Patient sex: F
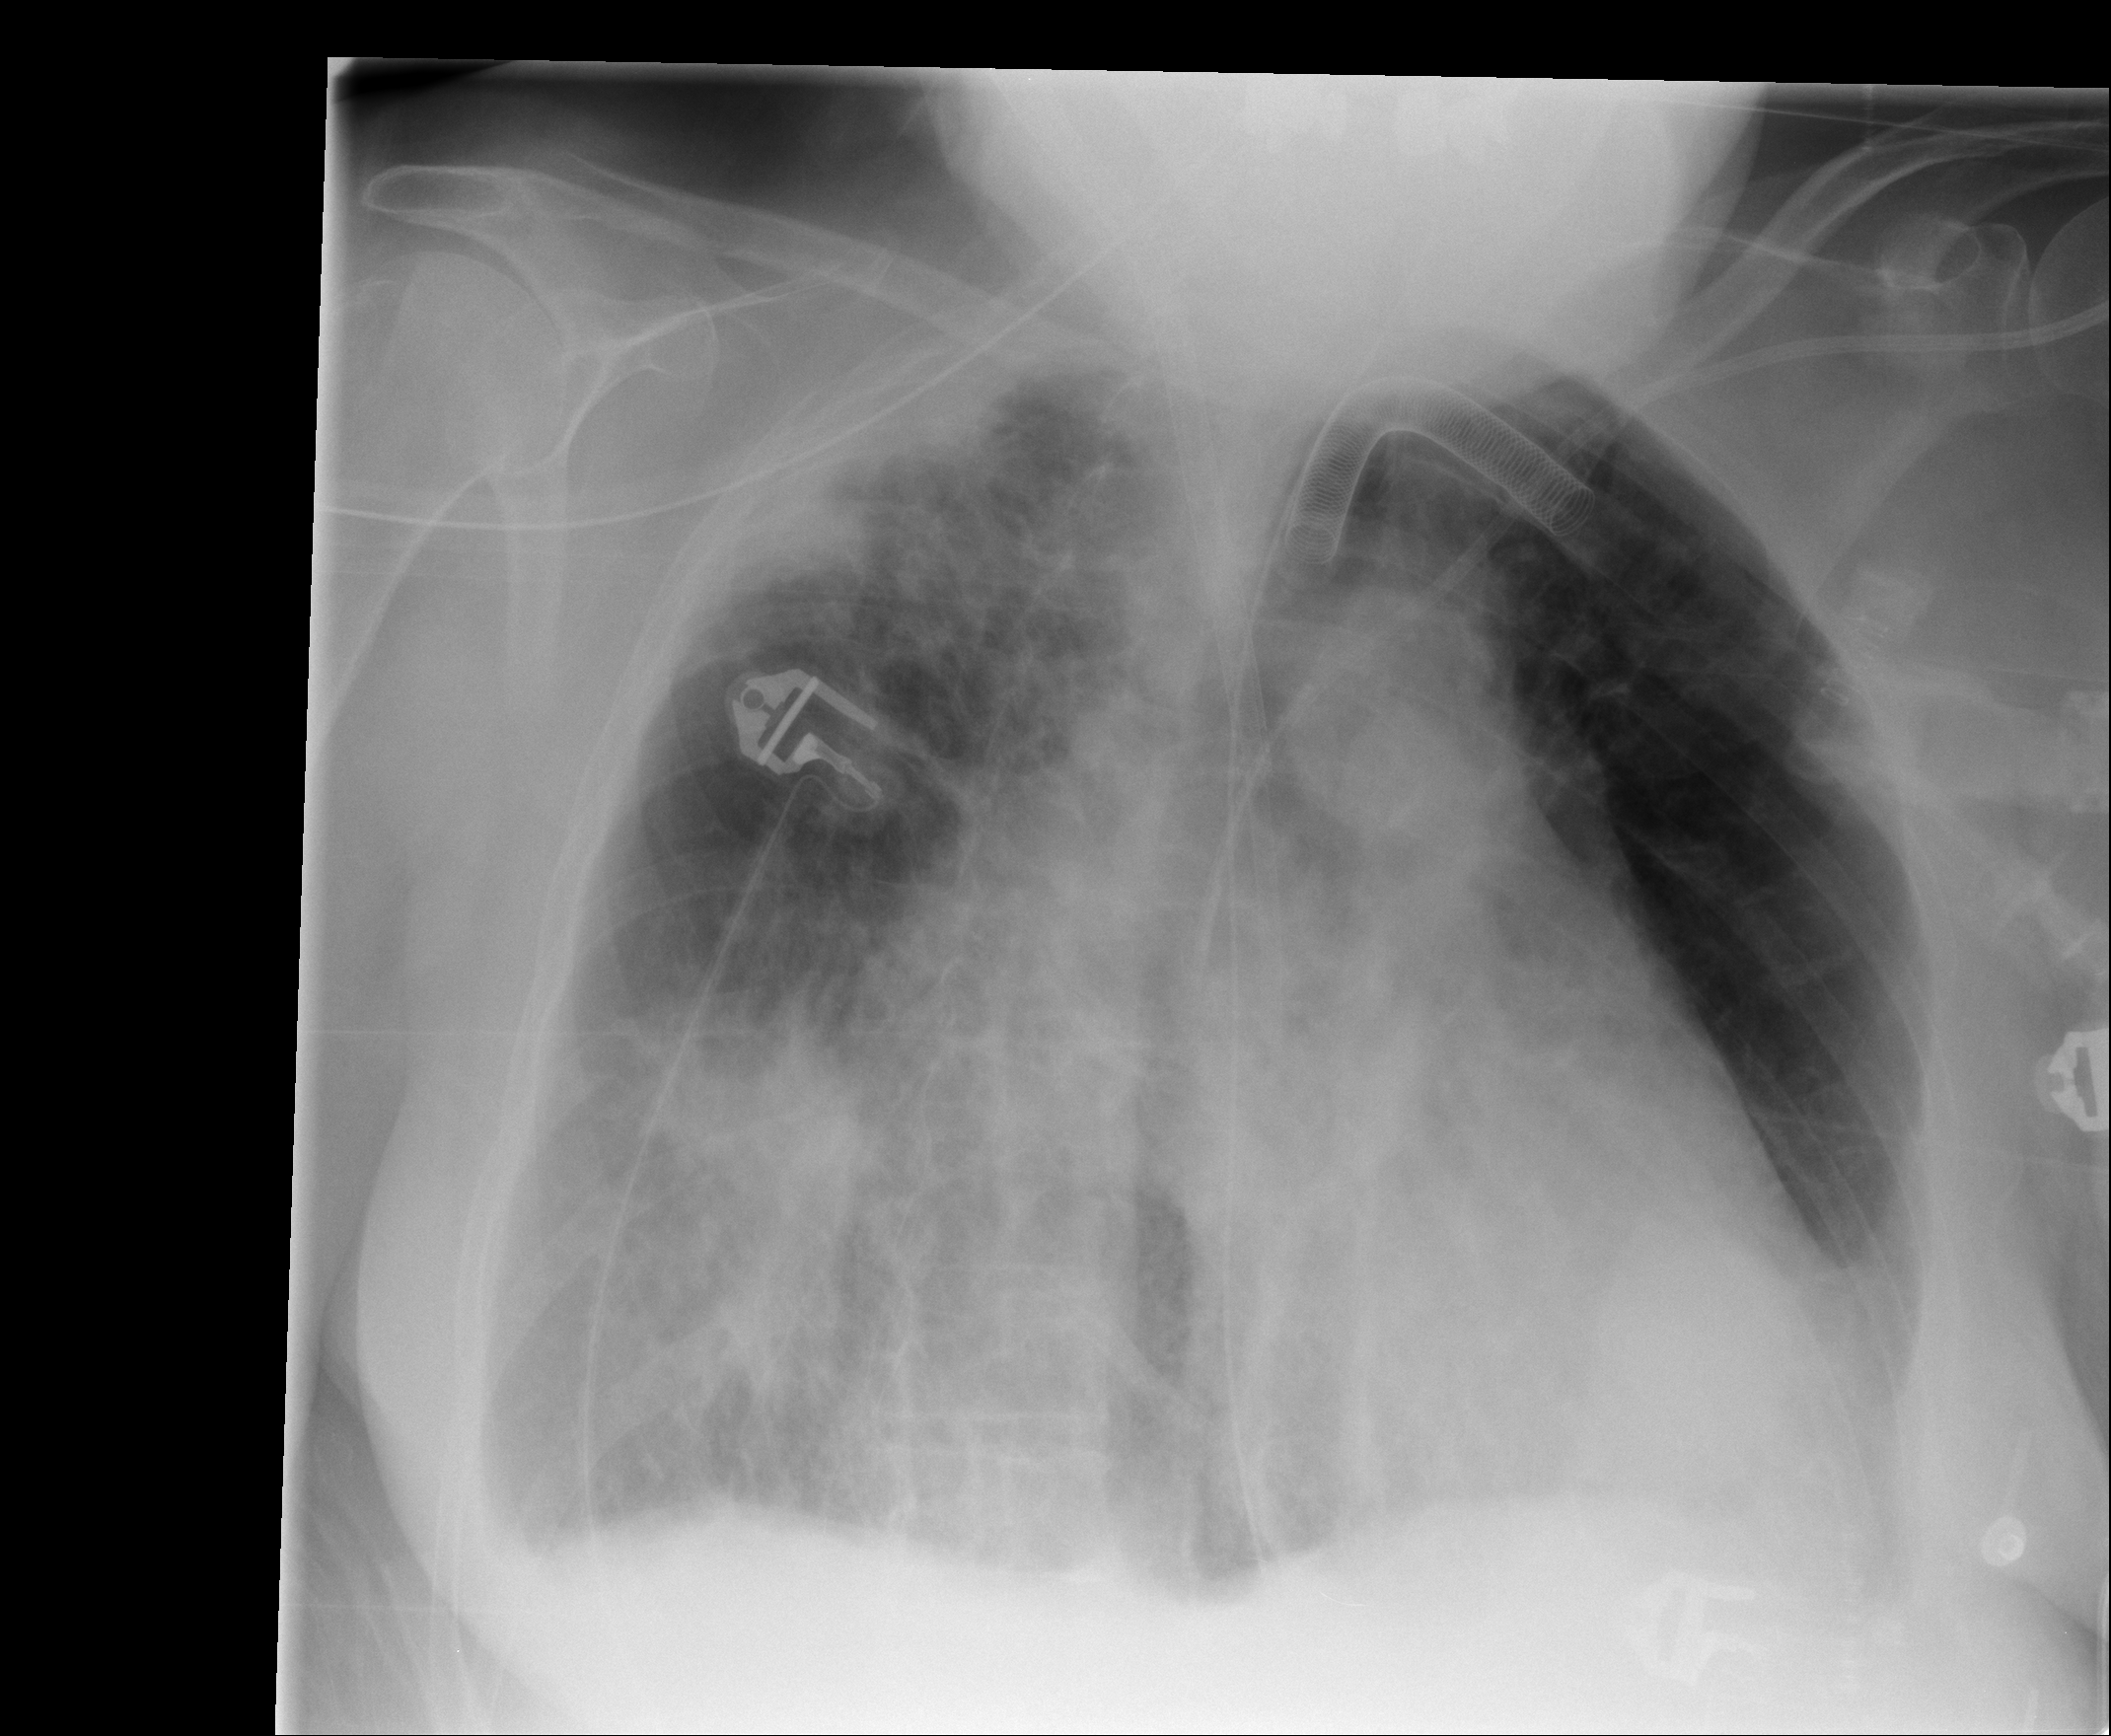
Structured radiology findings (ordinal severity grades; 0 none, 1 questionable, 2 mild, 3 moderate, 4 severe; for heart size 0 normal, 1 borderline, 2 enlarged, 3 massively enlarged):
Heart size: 0
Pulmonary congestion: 0
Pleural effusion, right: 2
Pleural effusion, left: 2
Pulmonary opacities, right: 3
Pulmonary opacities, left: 3
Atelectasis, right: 3
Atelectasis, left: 2